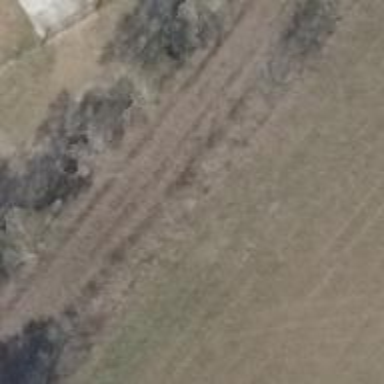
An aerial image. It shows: Disused railway.